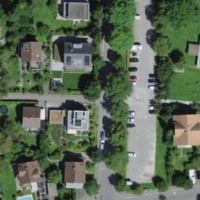
EUNIS habitat code: 54
Species observed at this site:
Volucella zonaria